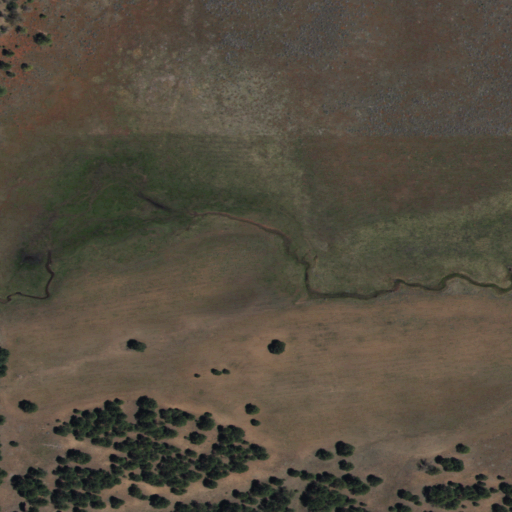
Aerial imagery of plain(s) in New Mexico named Dinner Park containing shrub and evergreen forest